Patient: sex F, age 64
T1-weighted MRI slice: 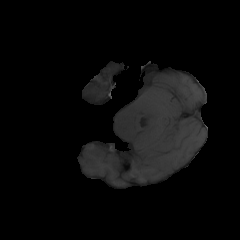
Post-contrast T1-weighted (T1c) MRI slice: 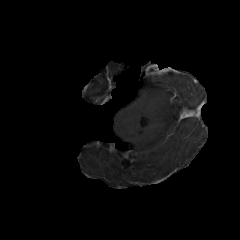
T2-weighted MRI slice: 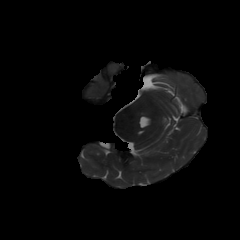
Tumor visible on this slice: yes
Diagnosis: Glioblastoma, IDH-wildtype
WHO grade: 4